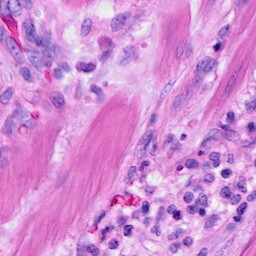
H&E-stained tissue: Ovarian